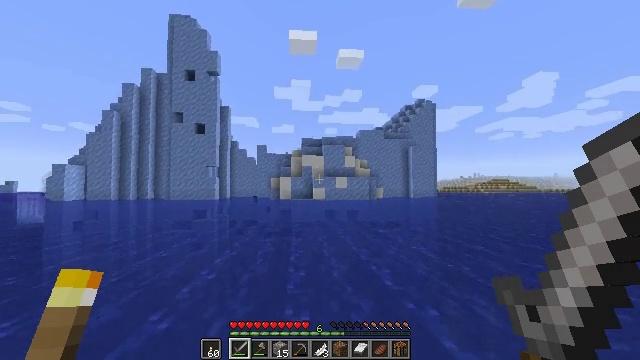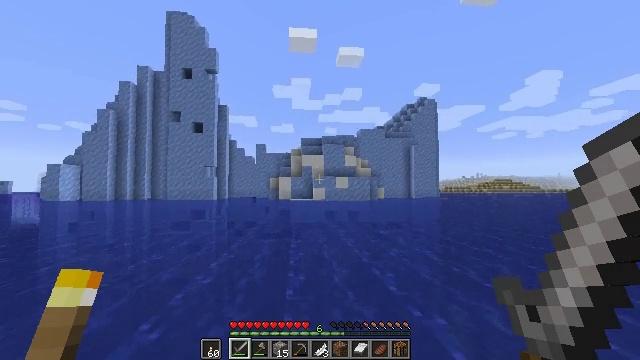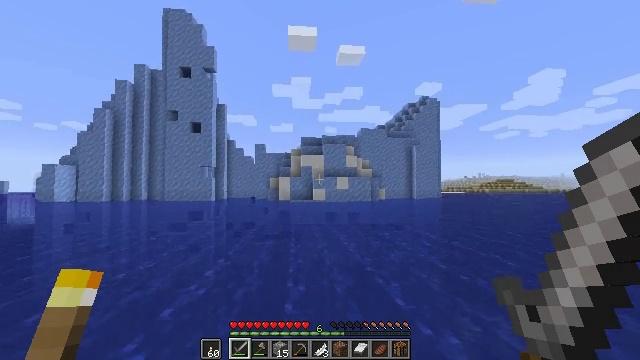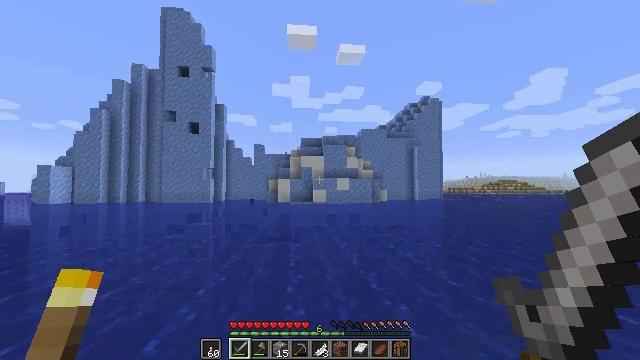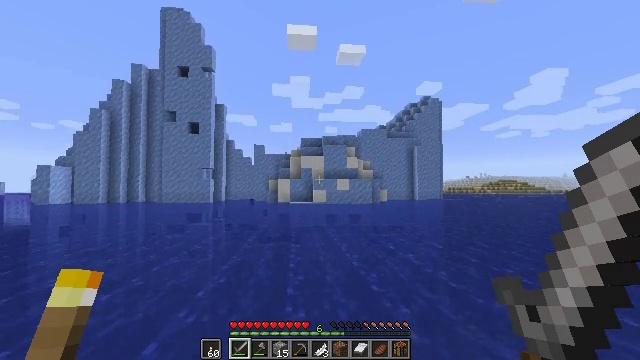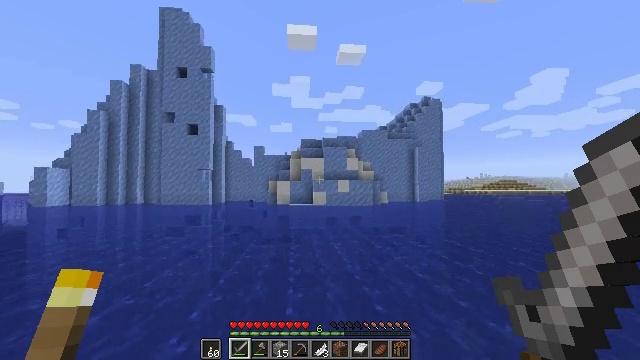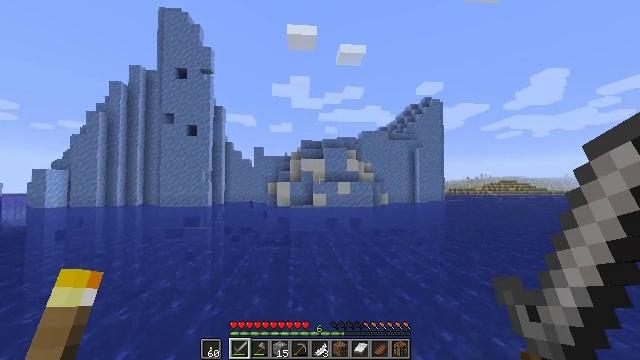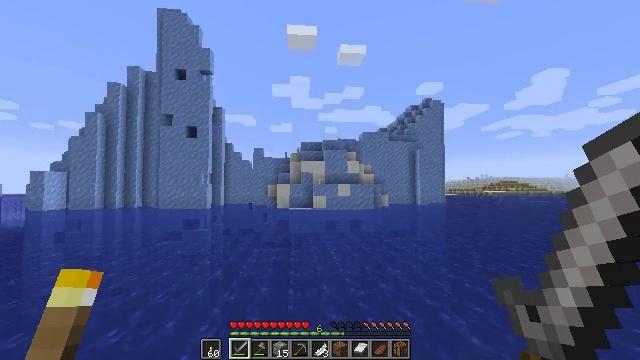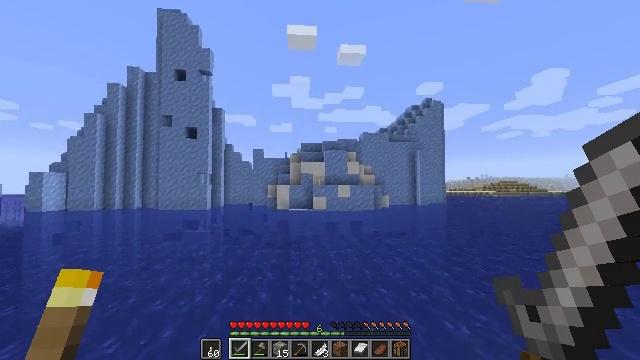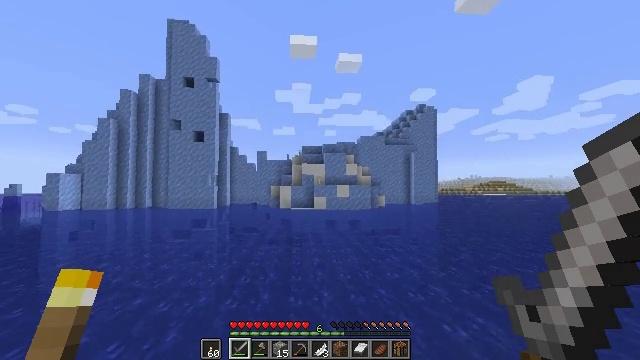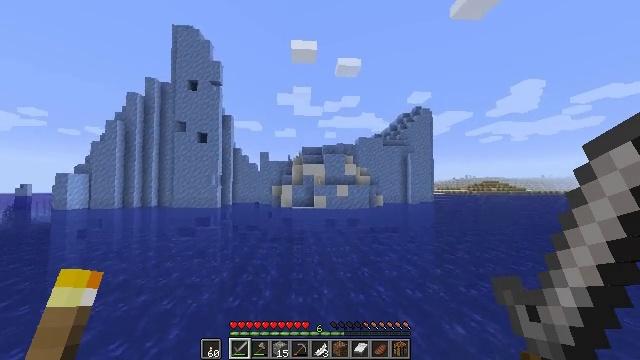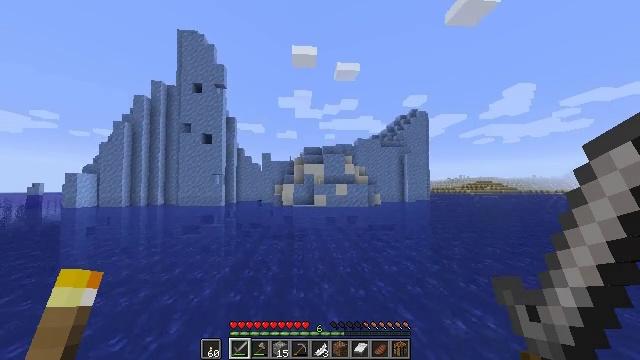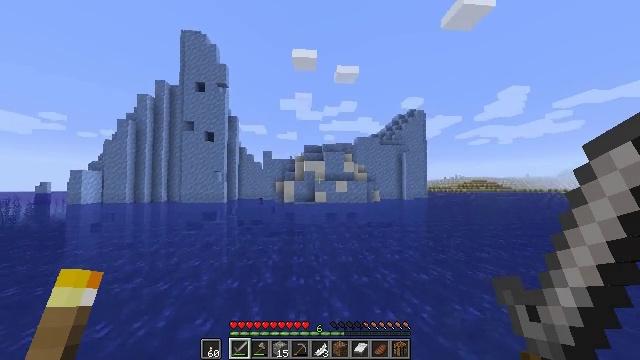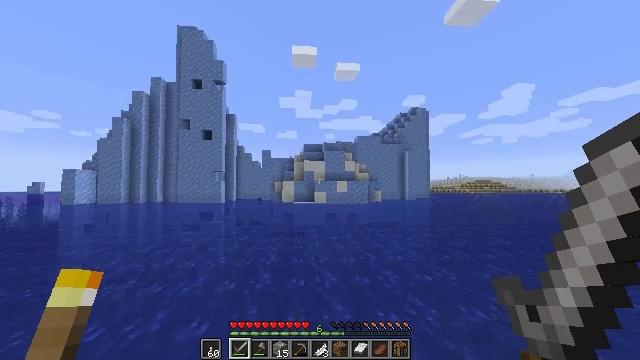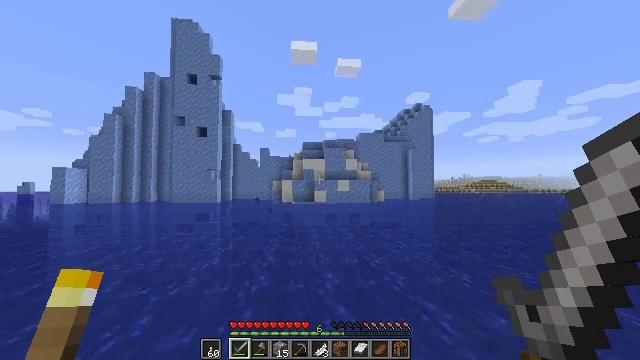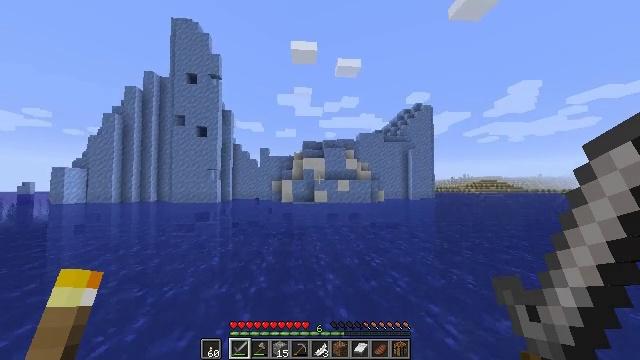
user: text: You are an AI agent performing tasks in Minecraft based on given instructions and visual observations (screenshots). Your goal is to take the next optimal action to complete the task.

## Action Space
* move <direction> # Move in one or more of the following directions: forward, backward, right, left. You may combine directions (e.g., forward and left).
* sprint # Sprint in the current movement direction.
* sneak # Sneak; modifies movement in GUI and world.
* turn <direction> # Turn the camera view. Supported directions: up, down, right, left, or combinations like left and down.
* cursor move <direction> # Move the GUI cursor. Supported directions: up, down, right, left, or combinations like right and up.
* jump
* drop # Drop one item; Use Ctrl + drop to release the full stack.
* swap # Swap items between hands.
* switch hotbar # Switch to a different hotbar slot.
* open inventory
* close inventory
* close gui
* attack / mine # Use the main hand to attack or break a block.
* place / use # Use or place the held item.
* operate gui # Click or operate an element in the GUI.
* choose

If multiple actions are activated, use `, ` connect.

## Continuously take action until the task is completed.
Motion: motion action
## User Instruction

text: Break packed ice to add to inventory.
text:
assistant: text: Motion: move forward, sprint, jump
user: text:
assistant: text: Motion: move forward, sprint, jump
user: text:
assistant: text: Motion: move forward, sprint, jump
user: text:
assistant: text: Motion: move forward, sprint, jump
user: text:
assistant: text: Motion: move forward, sprint, jump
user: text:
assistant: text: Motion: move forward, sprint, jump
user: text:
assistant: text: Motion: move forward, sprint, jump
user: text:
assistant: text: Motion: move forward, sprint, jump
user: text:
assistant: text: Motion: move forward, sprint, jump
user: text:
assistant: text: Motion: move forward, sprint, jump
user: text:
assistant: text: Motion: move forward, sprint, jump
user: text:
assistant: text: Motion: move forward, sprint, jump
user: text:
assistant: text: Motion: move forward, sprint, jump
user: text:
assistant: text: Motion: move forward, sprint, jump
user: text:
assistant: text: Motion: move forward, sprint, jump
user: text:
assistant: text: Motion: move forward, sprint, jump
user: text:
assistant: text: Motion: move forward, sprint, jump
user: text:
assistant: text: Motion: move forward, sprint, jump
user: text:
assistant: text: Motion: move forward, sprint, jump
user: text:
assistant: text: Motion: move forward, sprint, jump
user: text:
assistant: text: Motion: move forward, sprint, jump
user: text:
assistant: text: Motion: move forward, sprint, jump
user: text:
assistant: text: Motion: move forward, sprint, jump
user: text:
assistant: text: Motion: move forward, sprint, jump
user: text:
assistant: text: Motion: move forward, sprint, jump
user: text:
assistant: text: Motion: move forward, sprint, jump
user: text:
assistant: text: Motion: move forward, sprint, jump
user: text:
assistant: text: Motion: move forward, sprint, jump
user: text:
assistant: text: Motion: move forward, sprint, jump
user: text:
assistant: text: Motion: move forward, sprint, jump